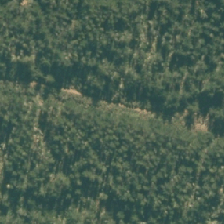
Land cover: low_producing_grassland